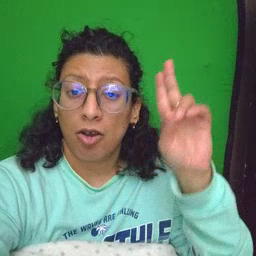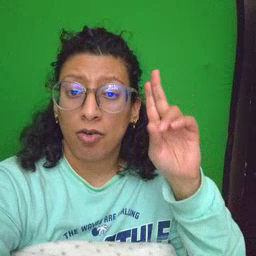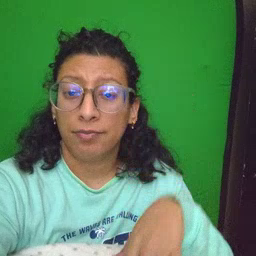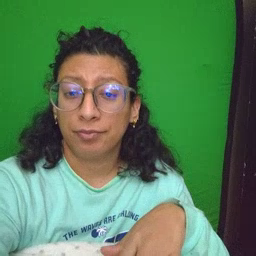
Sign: uncle